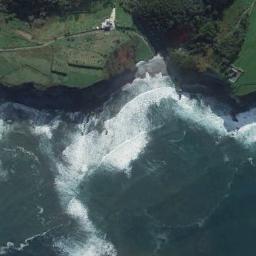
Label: beach